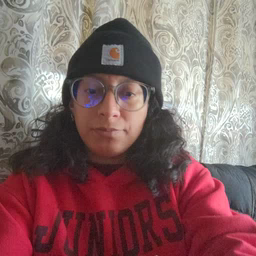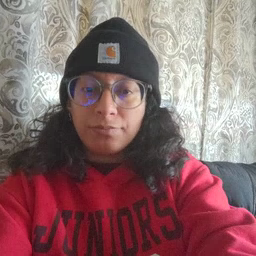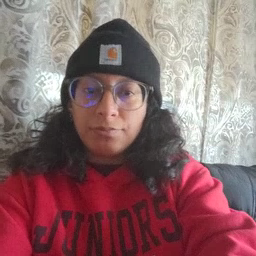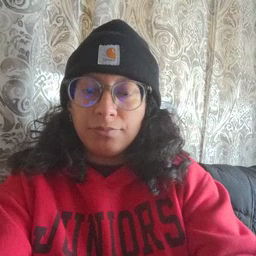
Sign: ride